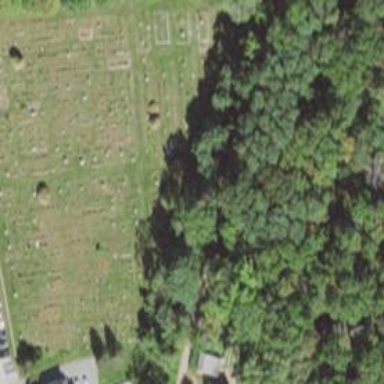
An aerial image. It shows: Cemetery area categorized as cemetery.